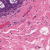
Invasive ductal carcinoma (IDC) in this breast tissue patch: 0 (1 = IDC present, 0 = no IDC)